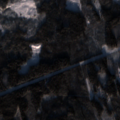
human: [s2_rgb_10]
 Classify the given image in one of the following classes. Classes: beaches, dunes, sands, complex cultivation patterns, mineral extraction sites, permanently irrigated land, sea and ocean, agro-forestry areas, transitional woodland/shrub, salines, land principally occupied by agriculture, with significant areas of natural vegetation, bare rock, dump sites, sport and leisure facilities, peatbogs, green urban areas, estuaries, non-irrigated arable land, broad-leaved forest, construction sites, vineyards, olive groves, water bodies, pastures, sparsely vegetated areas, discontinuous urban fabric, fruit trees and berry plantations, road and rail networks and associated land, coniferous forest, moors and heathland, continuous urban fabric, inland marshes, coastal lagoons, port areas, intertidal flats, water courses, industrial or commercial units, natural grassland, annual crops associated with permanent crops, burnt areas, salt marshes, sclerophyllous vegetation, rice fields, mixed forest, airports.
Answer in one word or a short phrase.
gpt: coniferous forest, mixed forest, transitional woodland/shrub